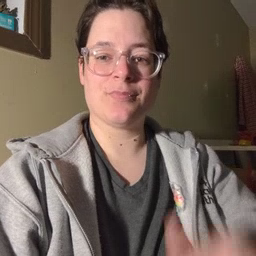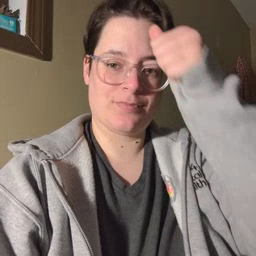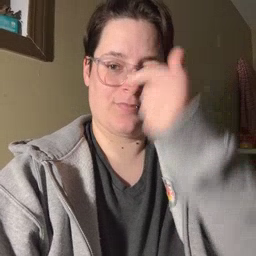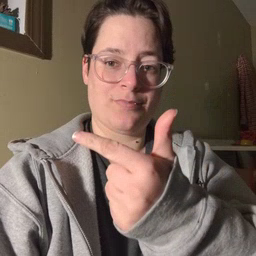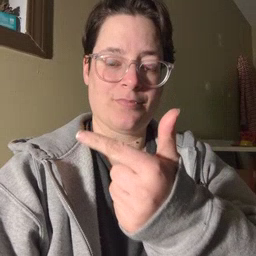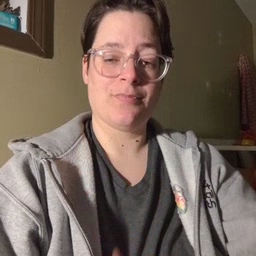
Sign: brother